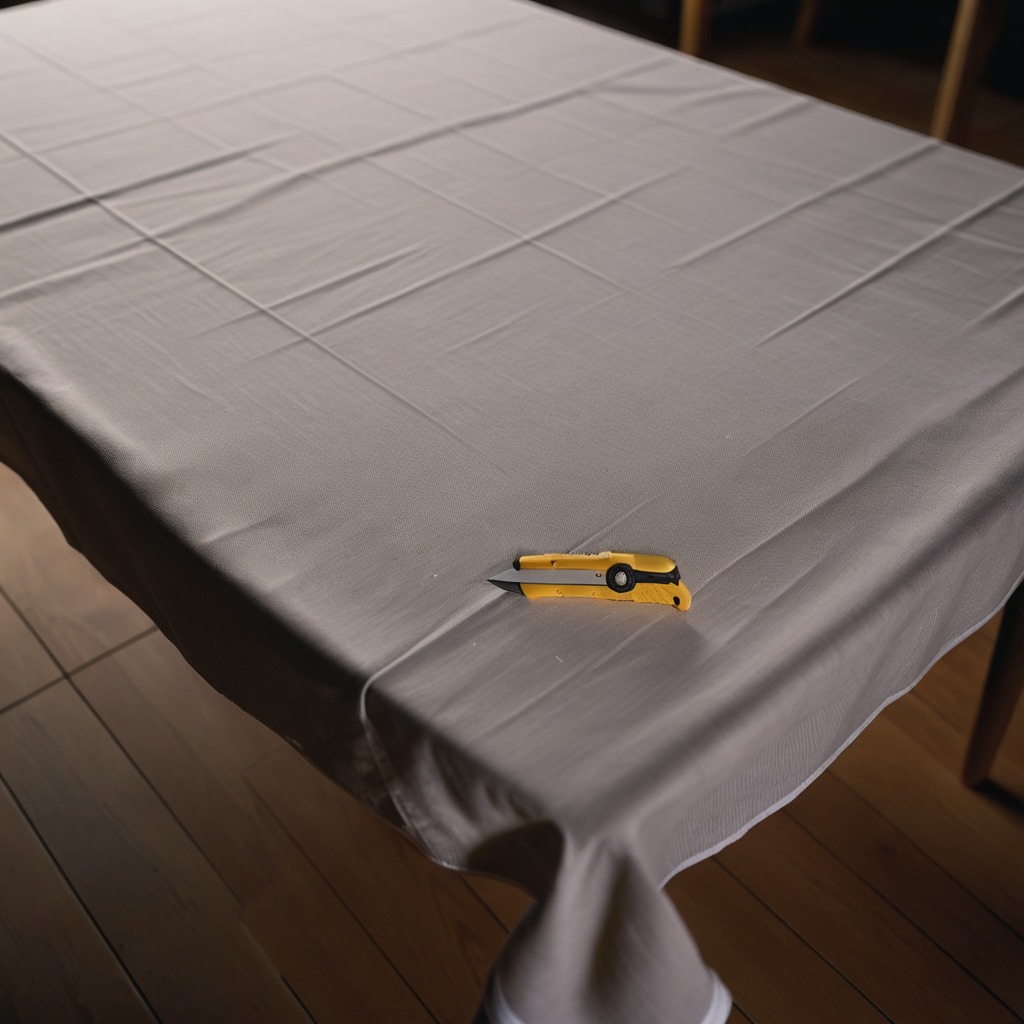
A utility knife lying on a wooden table in a workshop at night.